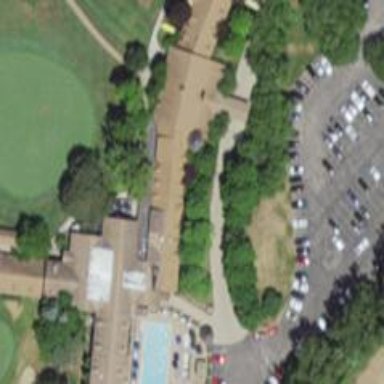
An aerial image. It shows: Clubhouse building for golf.